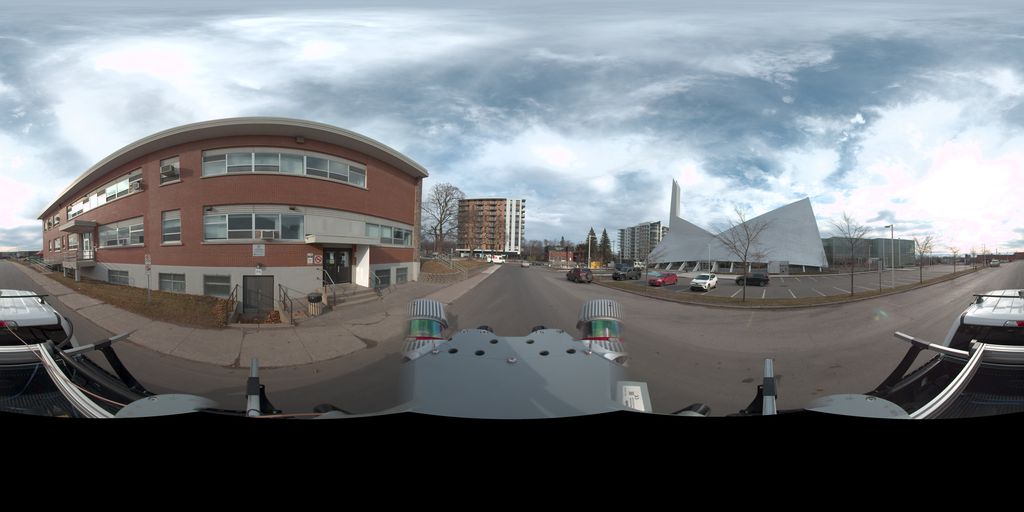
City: quebec_city